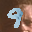
Label: 9